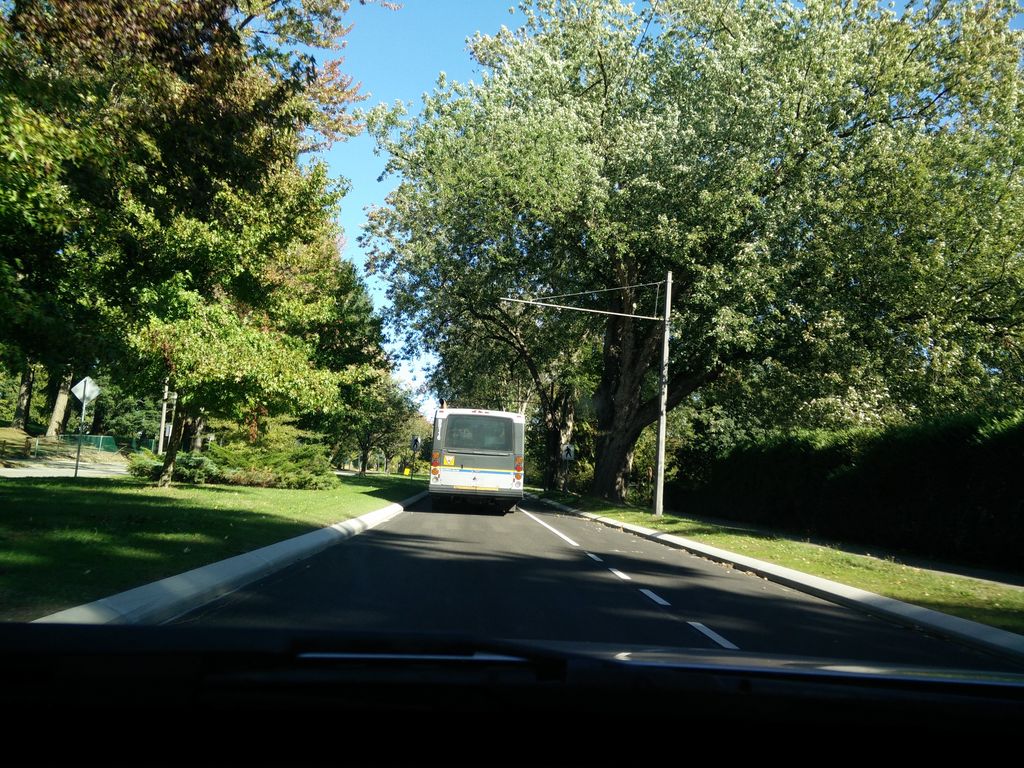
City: vancouver